Question: I am trying to do a basic tutorial like MXML Application on Flash Builder 4.6 trial version
This is my code in deneme1.mxml 's Source part
'''
<?xml version="1.0" encoding="utf-8"?>
<s:Application xmlns:fx="http://ns.adobe.com/mxml/2009"
xmlns:s="library://ns.adobe.com/flex/spark"
xmlns:mx="library://ns.adobe.com/flex/mx" minWidth="955" minHeight="600">
<fx:Script>
<![CDATA[
protected function button1_clickHandler(event:MouseEvent):void
{
// TODO Auto-generated method stub
label1.text="ates buradaydi";
}
]]>
</fx:Script>
<fx:Declarations>
<!-- Place non-visual elements (e.g., services, value objects) here -->
</fx:Declarations>
<s:Button id="button1" x="319" y="176" label="Button" click="button1_clickHandler(event)" visible="true"/>
<s:Label id="label1" x="222" y="176" text="Label"/>
</s:Application>
'''
This is what I get in Desing mode

I am not doing very much action just trying to see something on the browser Chrome or IE9 but I only get a blank page.
As you can understand from my entrance of my question I am very newbie and don't know why the components are not showing.
What am I doing wrong?What am I supposed to do to make this work?
I tried a sample code that I found <URL>, copied and pasted the code it still does not show up on the browser.I downloaded the package added the mxml file to the project run it still no and the swf file that was generated does not show anything neither.However, the swf file comes with the package shows up.I can't think of any reason for this problem.Has anybody had a problem like this before?
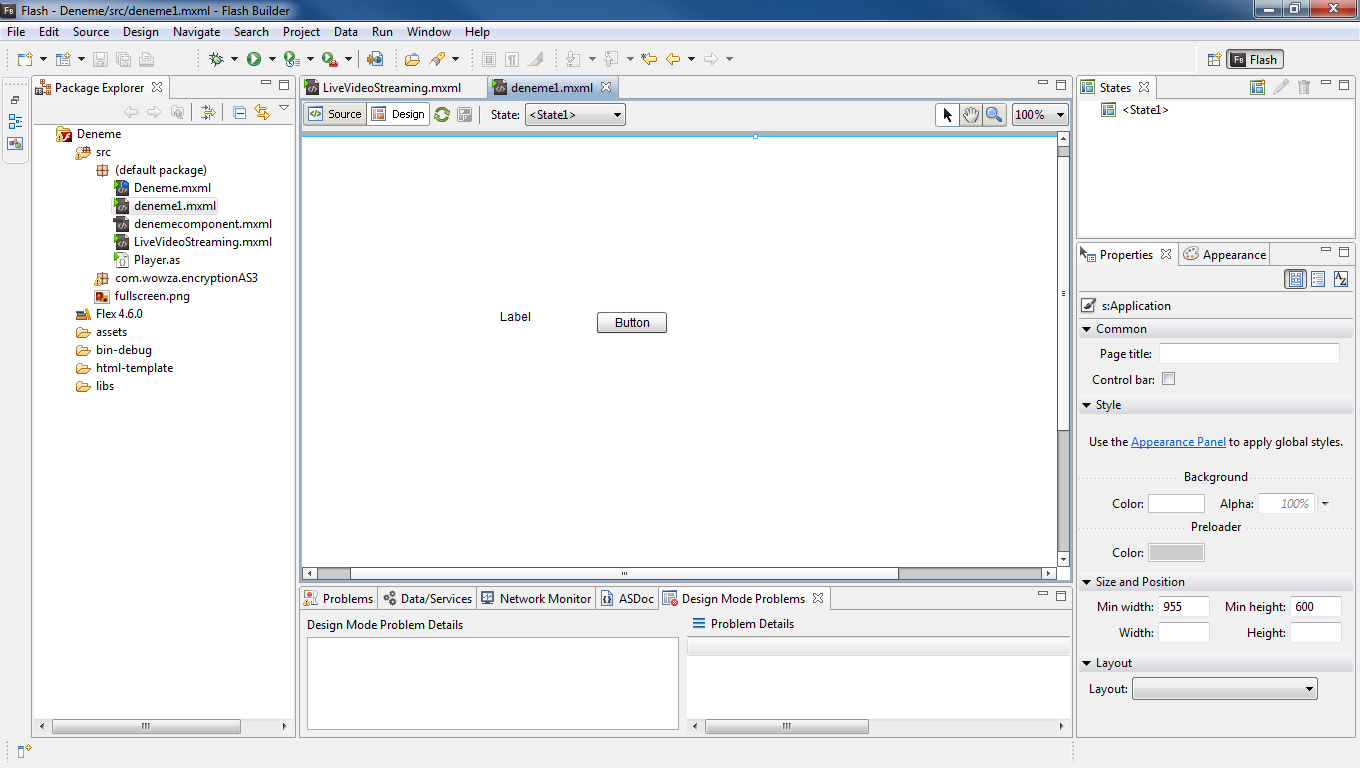
Answer: I had the exactly same situation. I tried all the above solutions with no luck.
My solution: I just created another application file from the project explorer. copy pasted the content from the existing application file(the one not working) I created when the project was created. Run and it came up. I know it is a very odd thing but this is what happened.